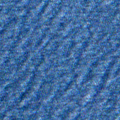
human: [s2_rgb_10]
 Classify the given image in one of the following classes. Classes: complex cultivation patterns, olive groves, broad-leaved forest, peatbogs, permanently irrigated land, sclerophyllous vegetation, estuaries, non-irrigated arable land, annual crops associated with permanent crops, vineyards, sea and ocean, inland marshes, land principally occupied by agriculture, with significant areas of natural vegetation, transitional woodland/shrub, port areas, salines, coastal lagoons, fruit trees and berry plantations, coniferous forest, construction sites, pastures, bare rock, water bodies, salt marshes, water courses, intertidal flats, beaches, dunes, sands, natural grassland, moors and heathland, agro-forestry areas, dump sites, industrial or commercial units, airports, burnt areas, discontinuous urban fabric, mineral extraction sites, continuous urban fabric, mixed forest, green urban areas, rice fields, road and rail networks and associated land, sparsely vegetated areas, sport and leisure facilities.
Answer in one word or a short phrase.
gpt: sea and ocean